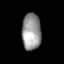
Tissue: lung
Cell type: Endothelial cells
Senescence score: 0.1615
Nuclear area (px): 676
Mean DAPI intensity: 153.185